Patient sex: M
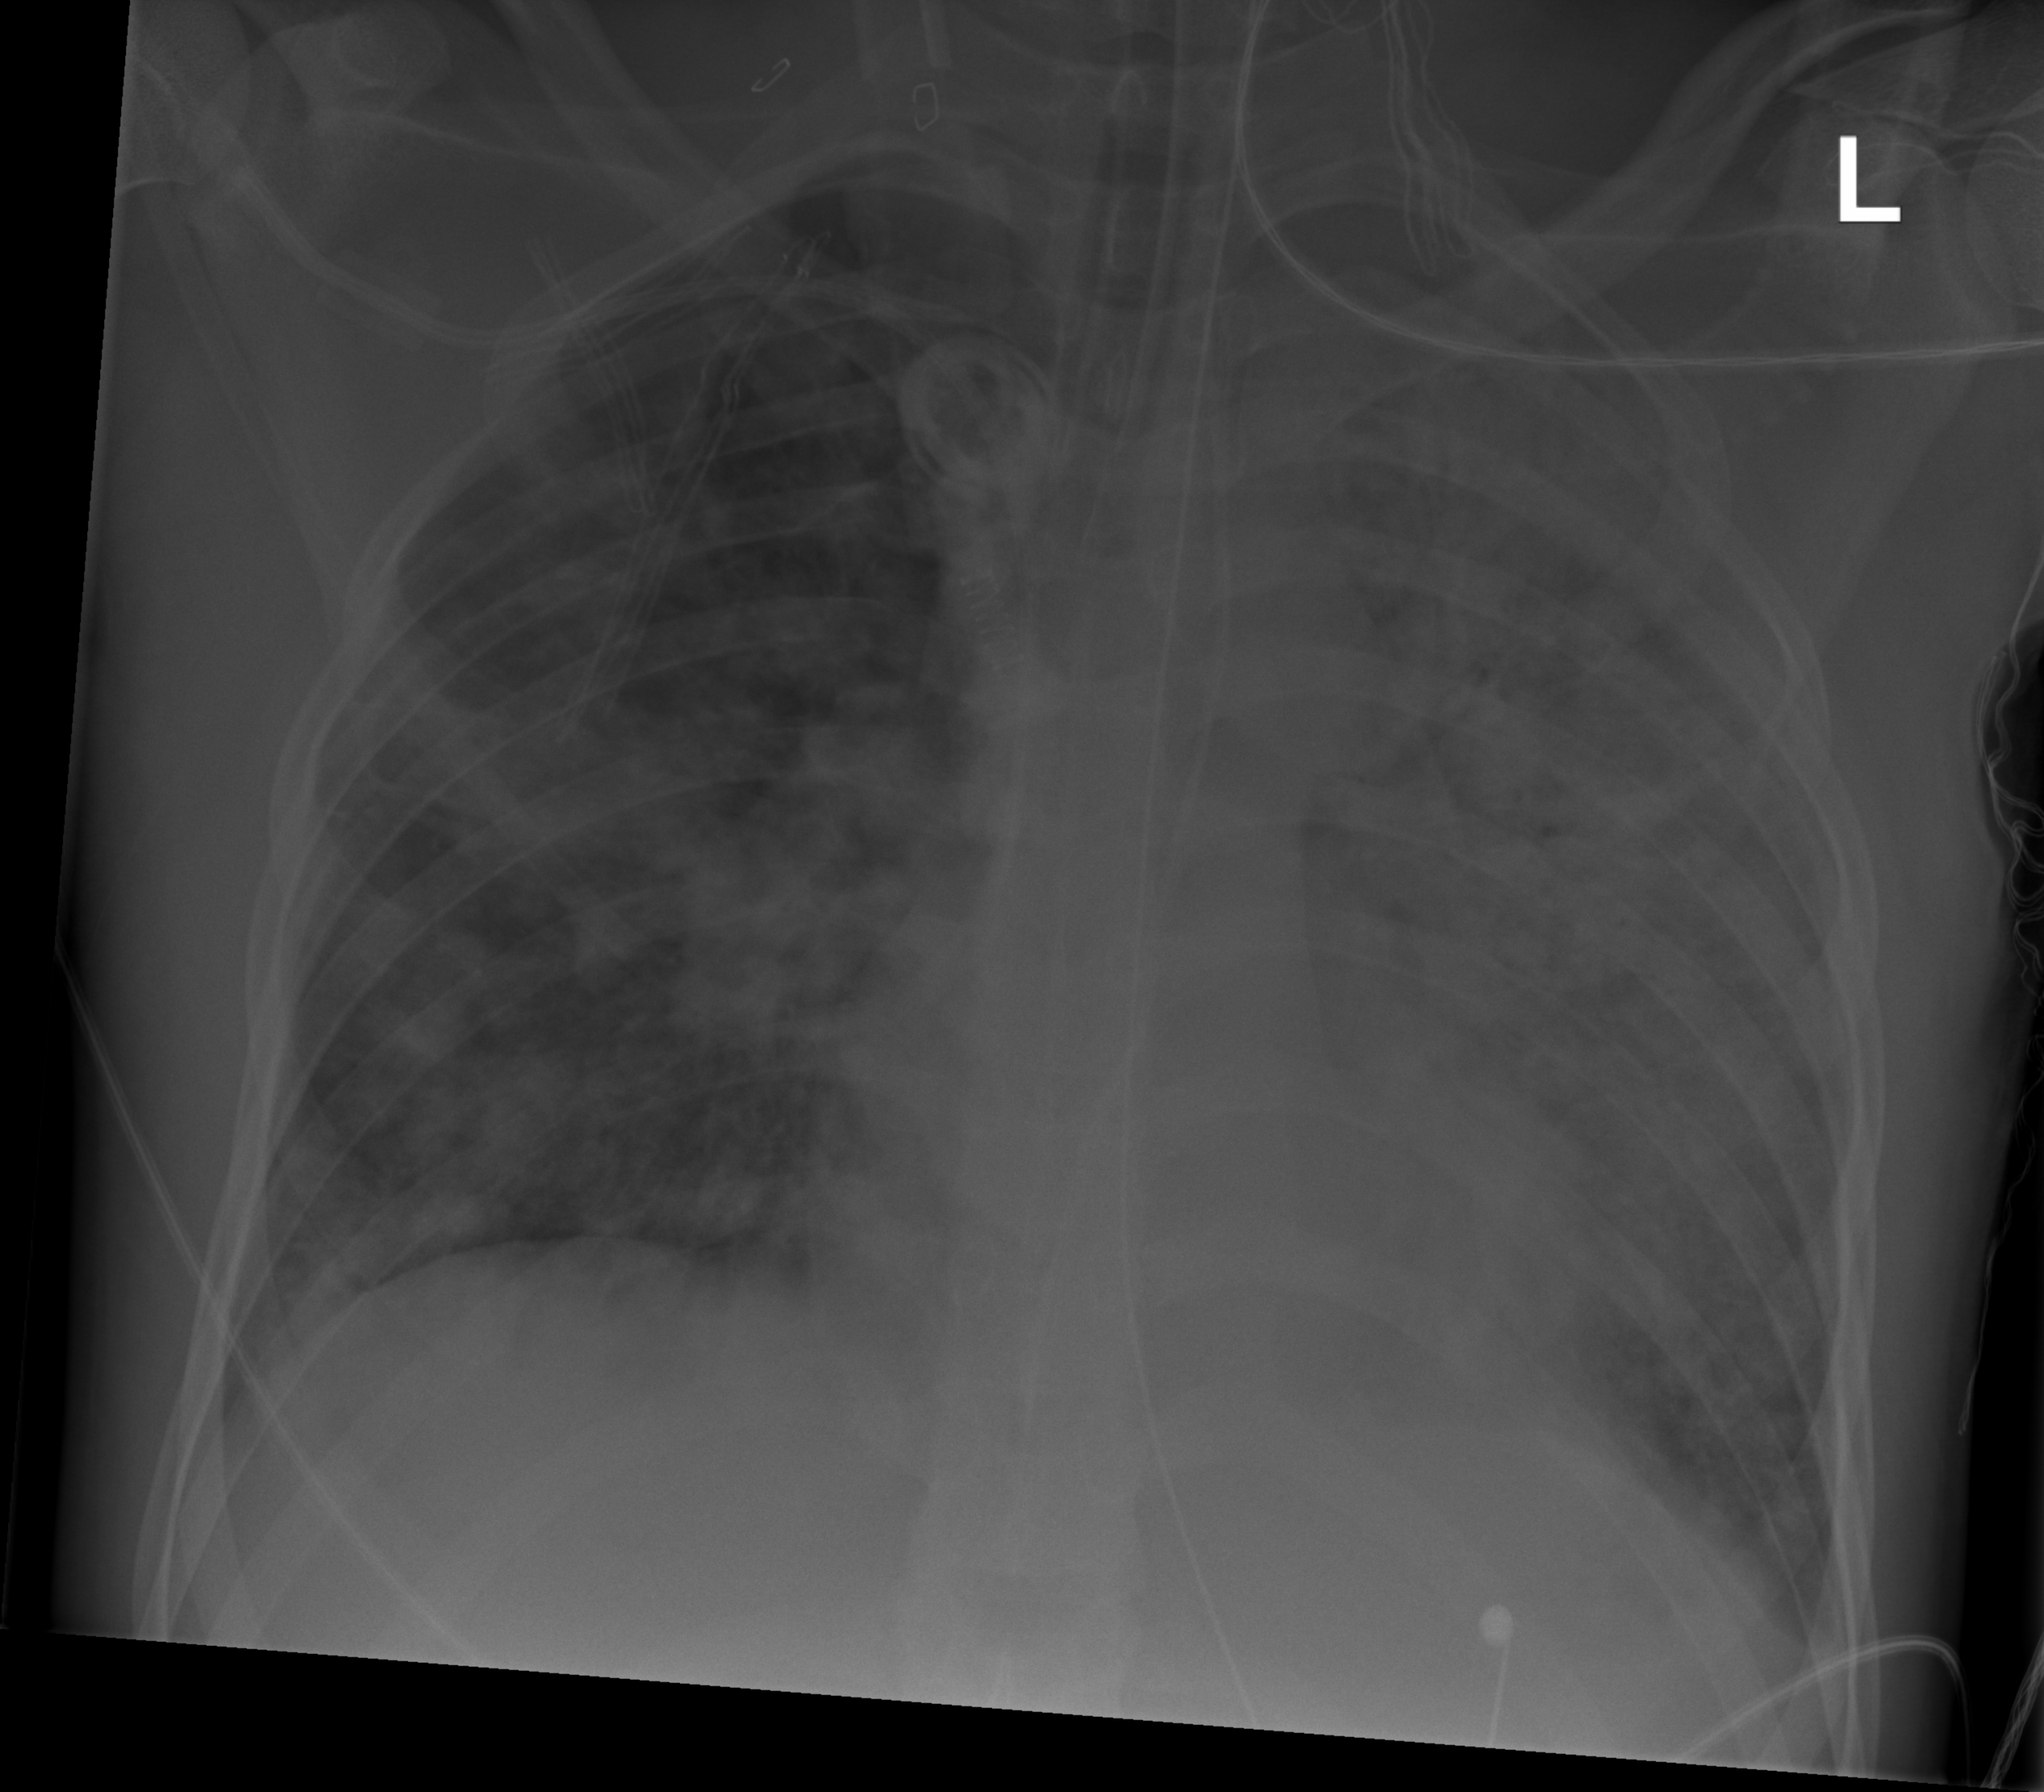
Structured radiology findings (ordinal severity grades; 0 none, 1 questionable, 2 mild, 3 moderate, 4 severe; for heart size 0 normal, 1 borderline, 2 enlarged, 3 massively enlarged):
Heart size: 0
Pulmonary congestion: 2
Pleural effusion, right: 0
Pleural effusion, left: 2
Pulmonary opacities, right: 3
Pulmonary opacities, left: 4
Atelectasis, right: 3
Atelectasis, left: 4